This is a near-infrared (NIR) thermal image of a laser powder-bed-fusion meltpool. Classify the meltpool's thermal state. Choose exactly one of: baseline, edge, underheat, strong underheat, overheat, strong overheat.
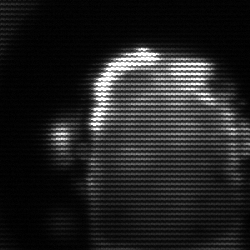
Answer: baseline